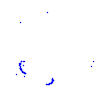
Particle: kaon